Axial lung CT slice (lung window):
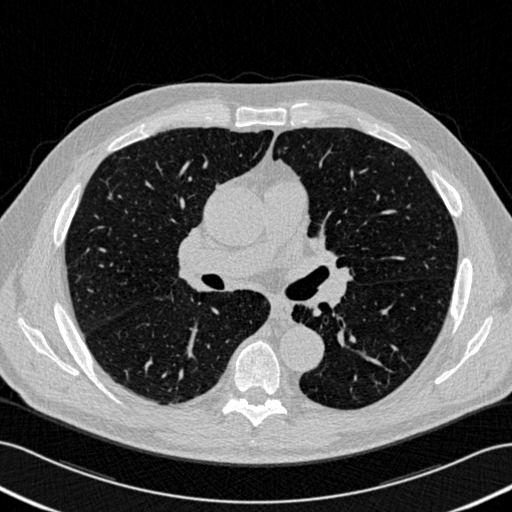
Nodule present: no